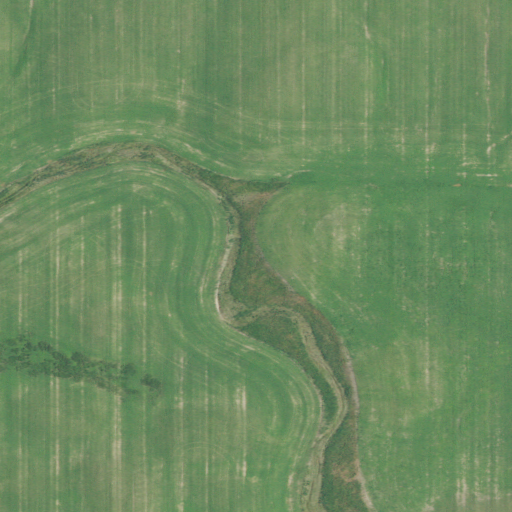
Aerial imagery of valley in Montana named Mars Coulee containing cultivated crops and pasture